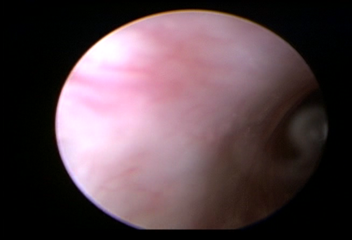
Modality: WLC
Class: Normal mucosa
Bladder cancer association: No